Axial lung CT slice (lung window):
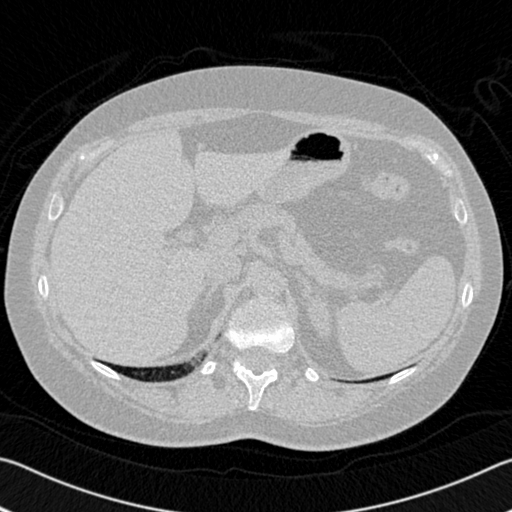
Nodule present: no